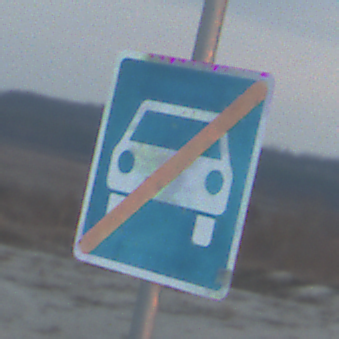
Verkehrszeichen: EndeKraftfahrstrasse
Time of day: SunriseSunset
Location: Outdoor (Beach)
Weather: PartlyCloudy
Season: NotSpecified
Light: Natural